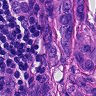
Metastatic tissue present: yes